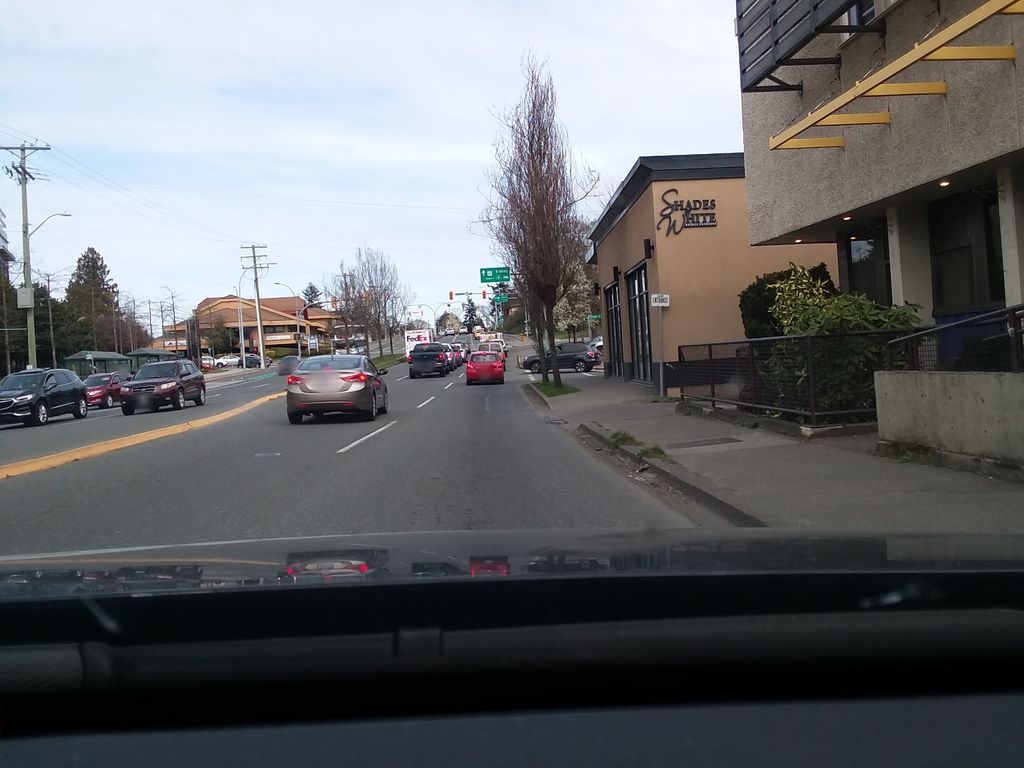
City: victoria